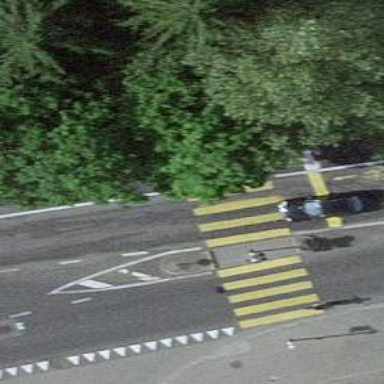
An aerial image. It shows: Asphalt footway with crossing controlled by traffic signals.